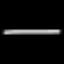
Label: line